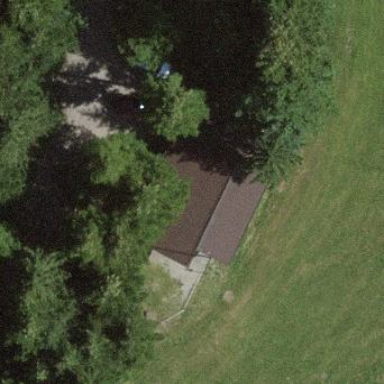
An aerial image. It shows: Shed.